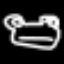
Label: frog